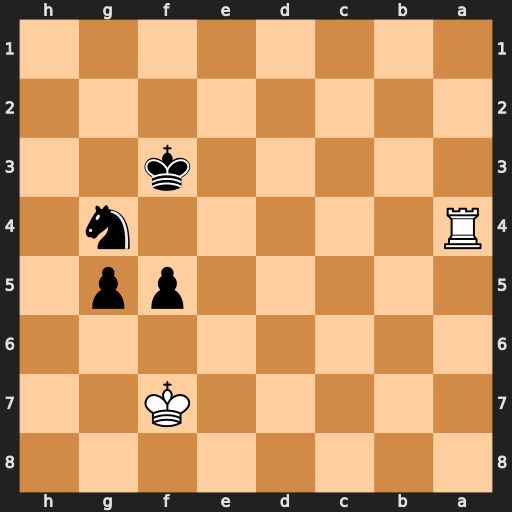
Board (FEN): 8/5K2/8/5pp1/R5n1/5k2/8/8
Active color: b
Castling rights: -
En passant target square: -
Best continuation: Ne3 Kf6 g4 Ke5 g3